Question: I am following one PHP & MySQL tutorial. At this point, I have to create a database that should look like this:

I created the databases by hand, but I do not understand the point of the roll table. For instance, let's say I want to add a movie: how am I going to do it, since I am not allowed? Example error:
'''
#1452 - Cannot add or update a child row: a foreign key constraint fails ('test'.'movie', CONSTRAINT 'movie_ibfk_1' FOREIGN KEY ('movieCode') REFERENCES 'roll' ('movieCode') ON DELETE CASCADE)
'''
I would personally do something like:
Table artist: , firstname, lastname, nationality, dateOfBirth, otherInfo
Table movie: movieCode, title, image, category, description,
Being the one in bold the related foreign keys. However, I do not understand the concept of using the roll table there. Can someone clarify this for me, as I'd like to do it like the tutorial pretends to teach?
DB schema I have so far:
'''
SET SQL_MODE="NO_AUTO_VALUE_ON_ZERO";
CREATE TABLE IF NOT EXISTS 'artist' (
'artistId' int(10) unsigned NOT NULL AUTO_INCREMENT,
'firstName' char(30) NOT NULL,
'lastName' char(30) NOT NULL,
'dateOfBirth' date NOT NULL,
'nationality' char(30) NOT NULL,
'otherInfo' text NOT NULL,
PRIMARY KEY ('artistId')
) ENGINE=InnoDB DEFAULT CHARSET=utf8 AUTO_INCREMENT=1 ;
CREATE TABLE IF NOT EXISTS 'movie' (
'movieCode' int(10) unsigned NOT NULL AUTO_INCREMENT,
'title' char(30) NOT NULL,
'image' varchar(50) NOT NULL,
'category' char(50) NOT NULL,
'movieDesc' text NOT NULL,
PRIMARY KEY ('movieCode'),
UNIQUE KEY 'title' ('title')
) ENGINE=InnoDB DEFAULT CHARSET=utf8 AUTO_INCREMENT=1 ;
CREATE TABLE IF NOT EXISTS 'roll' (
'movieCode' int(10) unsigned NOT NULL,
'artistId' int(10) unsigned NOT NULL,
PRIMARY KEY ('movieCode','artistId'),
KEY 'artistId' ('artistId')
) ENGINE=InnoDB DEFAULT CHARSET=utf8;
CREATE TABLE IF NOT EXISTS 'user' (
'userId' int(10) unsigned NOT NULL AUTO_INCREMENT,
'firstName' char(30) NOT NULL,
'lastName' char(30) NOT NULL,
'username' char(30) NOT NULL,
'password' char(20) NOT NULL,
'usertype' int(1) unsigned NOT NULL,
PRIMARY KEY ('userId'),
UNIQUE KEY 'username' ('username')
) ENGINE=InnoDB DEFAULT CHARSET=utf8 AUTO_INCREMENT=1 ;
ALTER TABLE 'movie'
ADD CONSTRAINT 'movie_ibfk_1' FOREIGN KEY ('movieCode') REFERENCES 'roll' ('movieCode') ON DELETE CASCADE;
ALTER TABLE 'roll'
ADD CONSTRAINT 'roll_ibfk_1' FOREIGN KEY ('artistId') REFERENCES 'artist' ('artistId') ON DELETE CASCADE;
'''
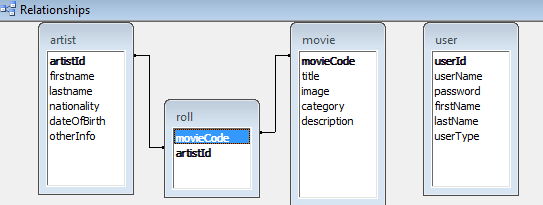
Answer: The 'roll' table (which should probably be called a table) is what's known as a relationship.
It stores a between a movie and an artist. Since a movie can have artists, and an artist can appear in movies, you need a separate table to store all those relationships. Each row in 'roll' represents an artist appearing in a movie.
To avoid any constraint errors, you would need to insert a movie and an artist in the database first, and insert a row into the 'roll' table to define that artist appeared in that movie. So, the 'roll' table would need two foreign key constraints; one on the 'artist' table, which you have:
'''
ALTER TABLE 'roll'
ADD CONSTRAINT 'roll_ibfk_1' FOREIGN KEY ('artistId') REFERENCES 'artist' ('artistId') ON DELETE CASCADE;
'''
And another on the 'movie' table:
'''
ALTER TABLE 'roll'
ADD CONSTRAINT 'roll_ibfk_2' FOREIGN KEY ('movieCode') REFERENCES 'movie' ('movieCode') ON DELETE CASCADE;
'''
With these constraints, you won't be able to define a unless both that and exist.